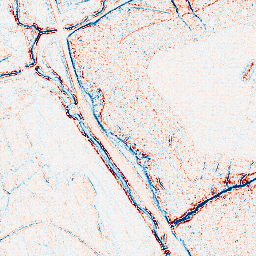
Category: edge_preserving
Decomposition family: bilateral
Decomposition parameters: d: 5
sigma_color: 100
sigma_space: 50
Upsampling method: sinc_blackman
Upsampling parameters: scale: 4
kernel_size: 8
Upsampling scale: 4